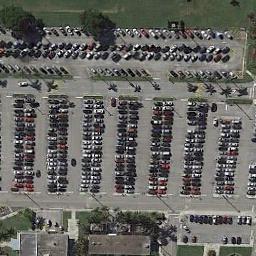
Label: parking_lot